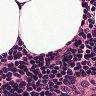
Metastatic tissue present: no